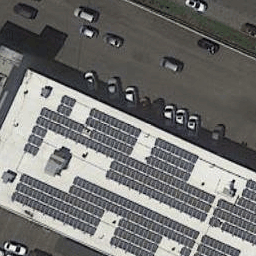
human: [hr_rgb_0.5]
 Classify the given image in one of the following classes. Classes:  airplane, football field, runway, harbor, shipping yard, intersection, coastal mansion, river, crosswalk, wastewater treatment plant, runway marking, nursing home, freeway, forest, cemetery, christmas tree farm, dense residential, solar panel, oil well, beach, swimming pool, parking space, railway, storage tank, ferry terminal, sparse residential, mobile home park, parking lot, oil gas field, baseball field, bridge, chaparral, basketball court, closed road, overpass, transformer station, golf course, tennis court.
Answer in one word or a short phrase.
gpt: solar panel